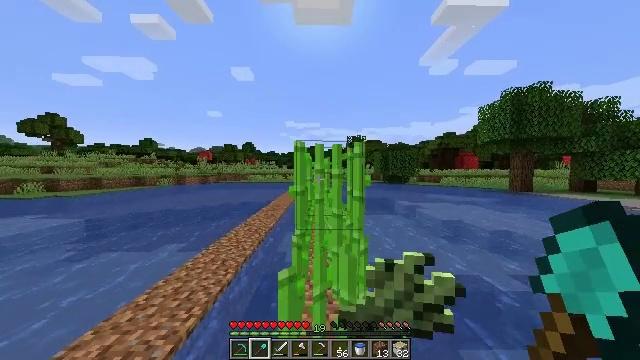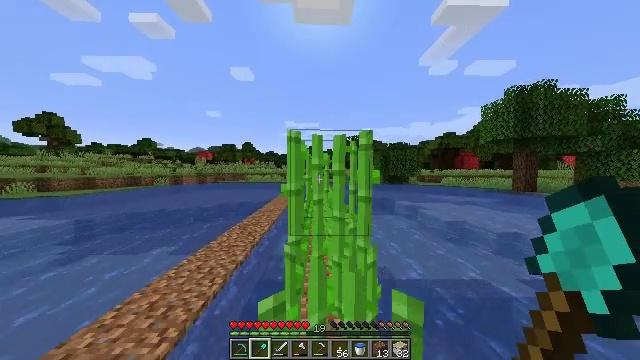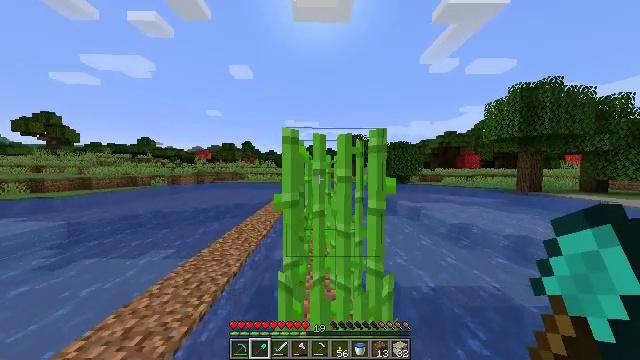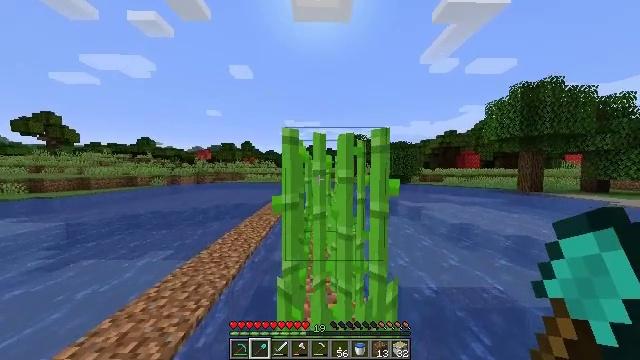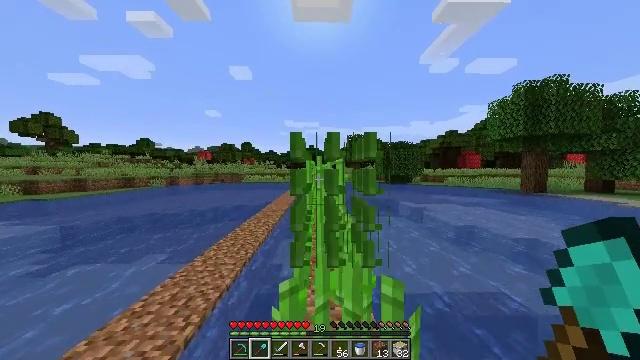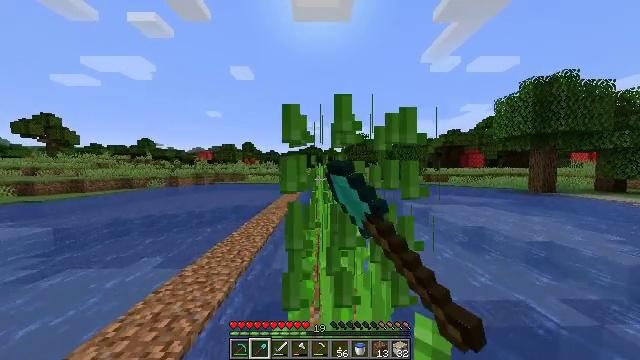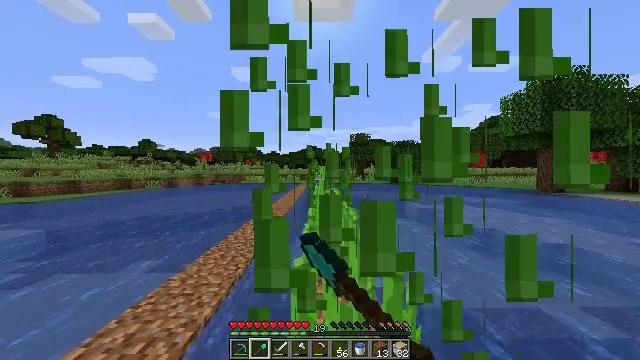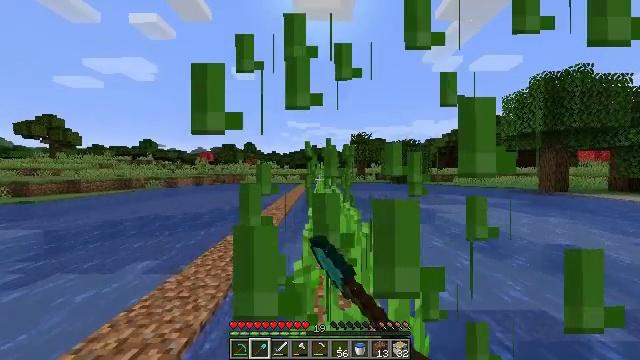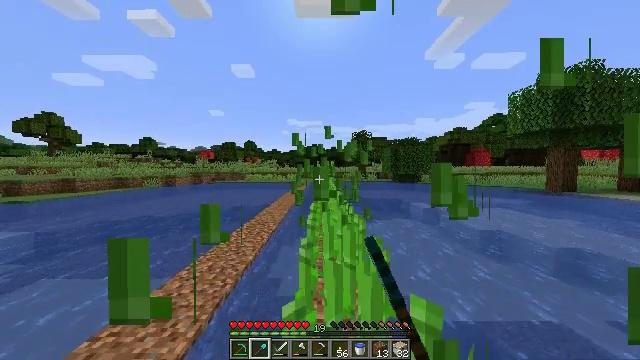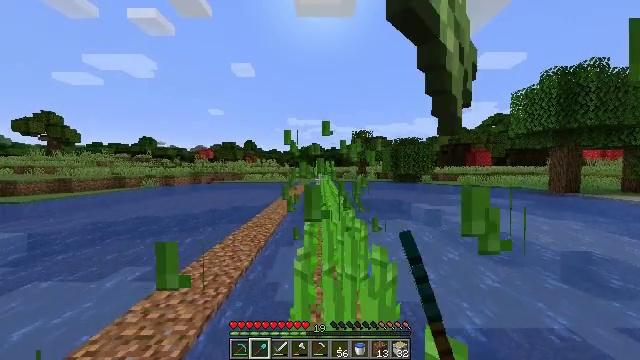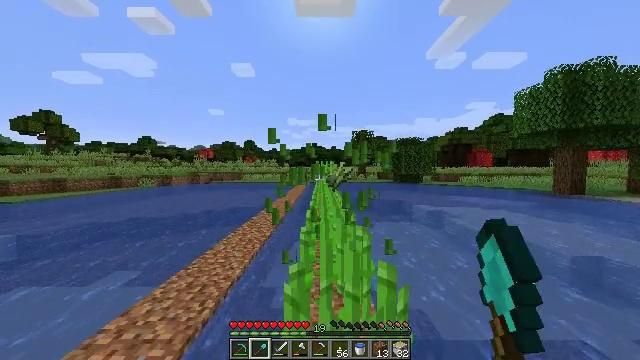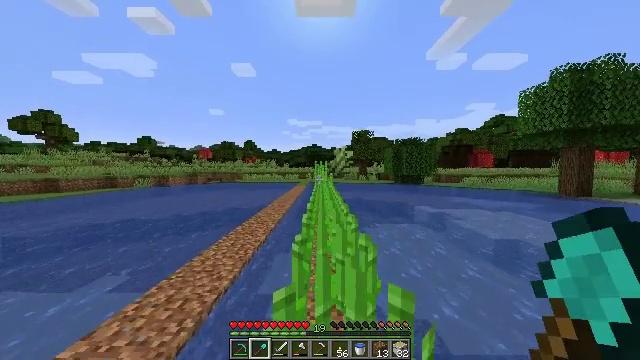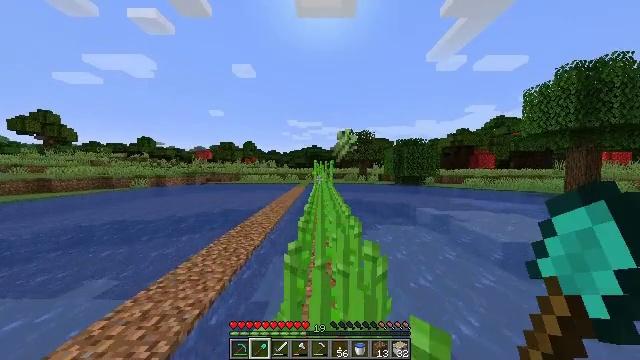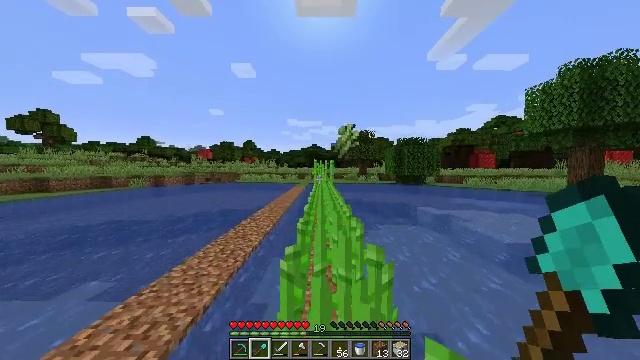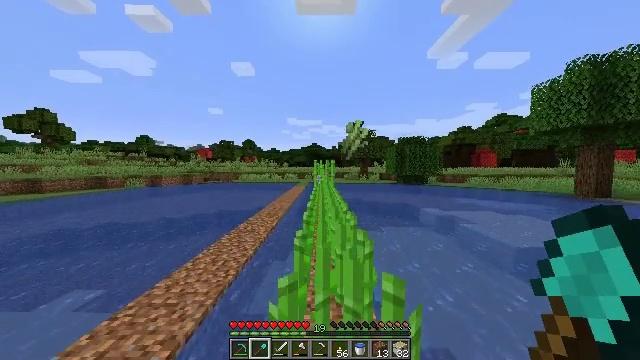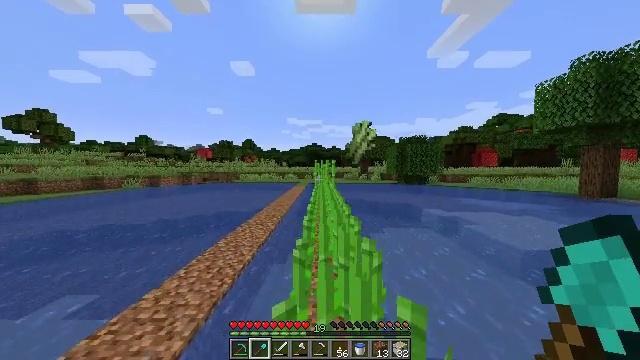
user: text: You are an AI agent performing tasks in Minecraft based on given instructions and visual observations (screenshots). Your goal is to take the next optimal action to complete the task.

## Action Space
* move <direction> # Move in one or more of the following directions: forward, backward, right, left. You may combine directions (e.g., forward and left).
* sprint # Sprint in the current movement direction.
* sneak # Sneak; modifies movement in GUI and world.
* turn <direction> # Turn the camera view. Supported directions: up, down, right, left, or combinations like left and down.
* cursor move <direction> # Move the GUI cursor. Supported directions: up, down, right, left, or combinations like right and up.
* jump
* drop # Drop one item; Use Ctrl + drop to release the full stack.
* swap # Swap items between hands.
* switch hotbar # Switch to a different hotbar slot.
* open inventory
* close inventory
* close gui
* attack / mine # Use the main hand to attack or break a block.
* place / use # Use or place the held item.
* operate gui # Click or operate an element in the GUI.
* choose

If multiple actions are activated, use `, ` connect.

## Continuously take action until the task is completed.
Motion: motion action
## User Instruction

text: Mine the sugar cane near rivers.
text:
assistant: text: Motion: move forward
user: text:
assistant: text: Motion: move forward
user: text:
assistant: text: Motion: move forward
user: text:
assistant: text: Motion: move forward, attack / mine
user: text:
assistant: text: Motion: move forward, attack / mine
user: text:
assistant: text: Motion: move forward, attack / mine
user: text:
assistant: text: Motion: move forward, attack / mine
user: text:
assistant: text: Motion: move forward, attack / mine
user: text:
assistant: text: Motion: move forward, attack / mine
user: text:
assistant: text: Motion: move forward
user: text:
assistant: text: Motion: move forward
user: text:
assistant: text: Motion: move forward
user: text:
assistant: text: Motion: move forward
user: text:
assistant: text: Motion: move forward
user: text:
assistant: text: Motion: move forward
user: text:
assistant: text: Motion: move forward
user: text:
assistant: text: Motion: move forward
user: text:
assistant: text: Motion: move forward
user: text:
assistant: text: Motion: move forward
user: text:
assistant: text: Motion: move forward
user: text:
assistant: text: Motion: move forward
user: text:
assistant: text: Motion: move forward
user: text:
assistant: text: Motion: move forward
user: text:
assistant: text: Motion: move forward
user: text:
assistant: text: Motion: move forward
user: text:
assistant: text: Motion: move forward
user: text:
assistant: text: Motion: move forward
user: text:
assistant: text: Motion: move forward
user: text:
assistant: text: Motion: move forward
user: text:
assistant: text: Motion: move forward